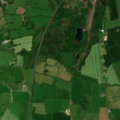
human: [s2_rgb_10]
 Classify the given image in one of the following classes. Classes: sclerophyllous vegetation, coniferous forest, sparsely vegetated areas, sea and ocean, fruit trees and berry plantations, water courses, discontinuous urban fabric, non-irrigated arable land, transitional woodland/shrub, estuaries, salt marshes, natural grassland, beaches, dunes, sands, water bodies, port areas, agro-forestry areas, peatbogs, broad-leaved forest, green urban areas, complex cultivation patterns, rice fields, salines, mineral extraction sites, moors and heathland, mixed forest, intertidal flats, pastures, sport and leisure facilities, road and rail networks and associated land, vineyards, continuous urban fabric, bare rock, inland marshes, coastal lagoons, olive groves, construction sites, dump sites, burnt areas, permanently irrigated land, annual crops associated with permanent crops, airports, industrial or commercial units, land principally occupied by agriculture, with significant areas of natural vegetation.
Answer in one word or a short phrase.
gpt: mineral extraction sites, pastures, land principally occupied by agriculture, with significant areas of natural vegetation